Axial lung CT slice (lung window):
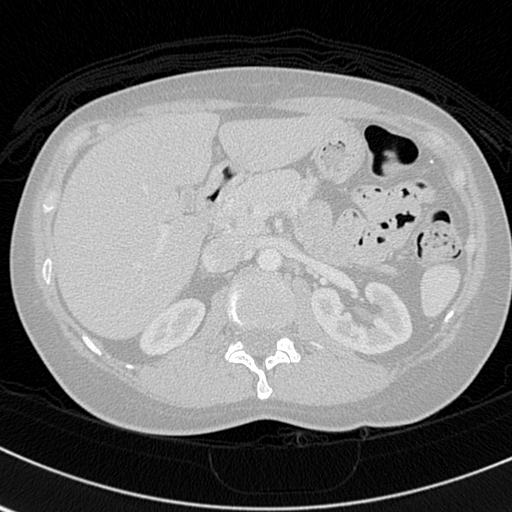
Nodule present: no